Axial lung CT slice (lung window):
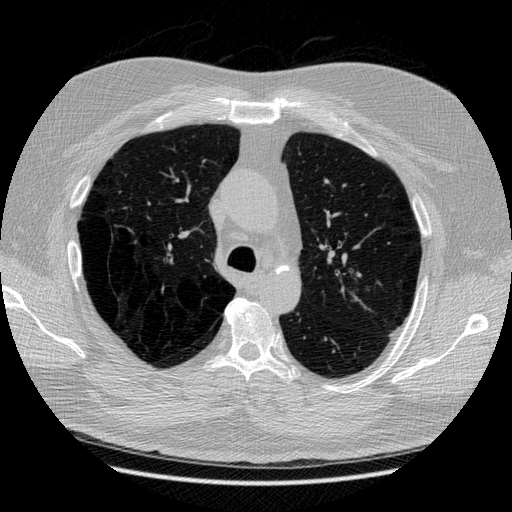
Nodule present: no